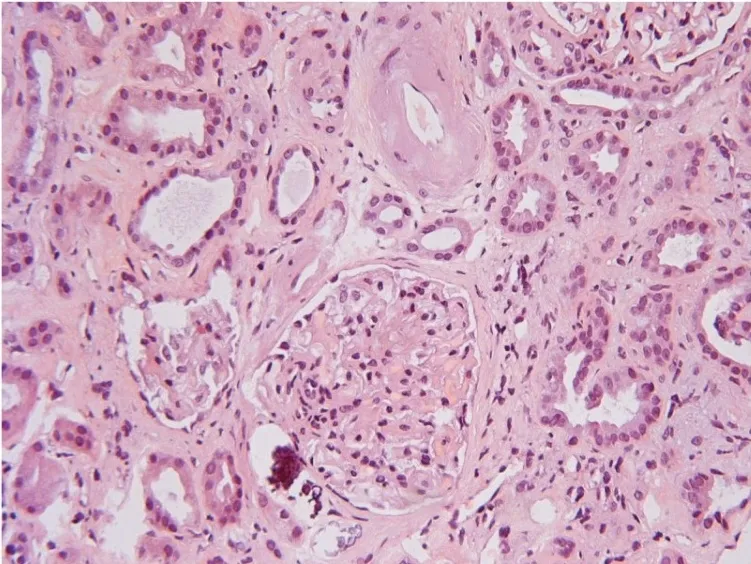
Glomeruli with increased mesangial material and calcification outside glomerular capsule (HE stain, magnification 250x).
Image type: pathology (h&e)